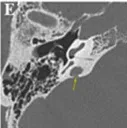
Right OCD involving vestibular aqueduct and intern jugular vein in axial . G indicating various OCD).
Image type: radiology (ct)